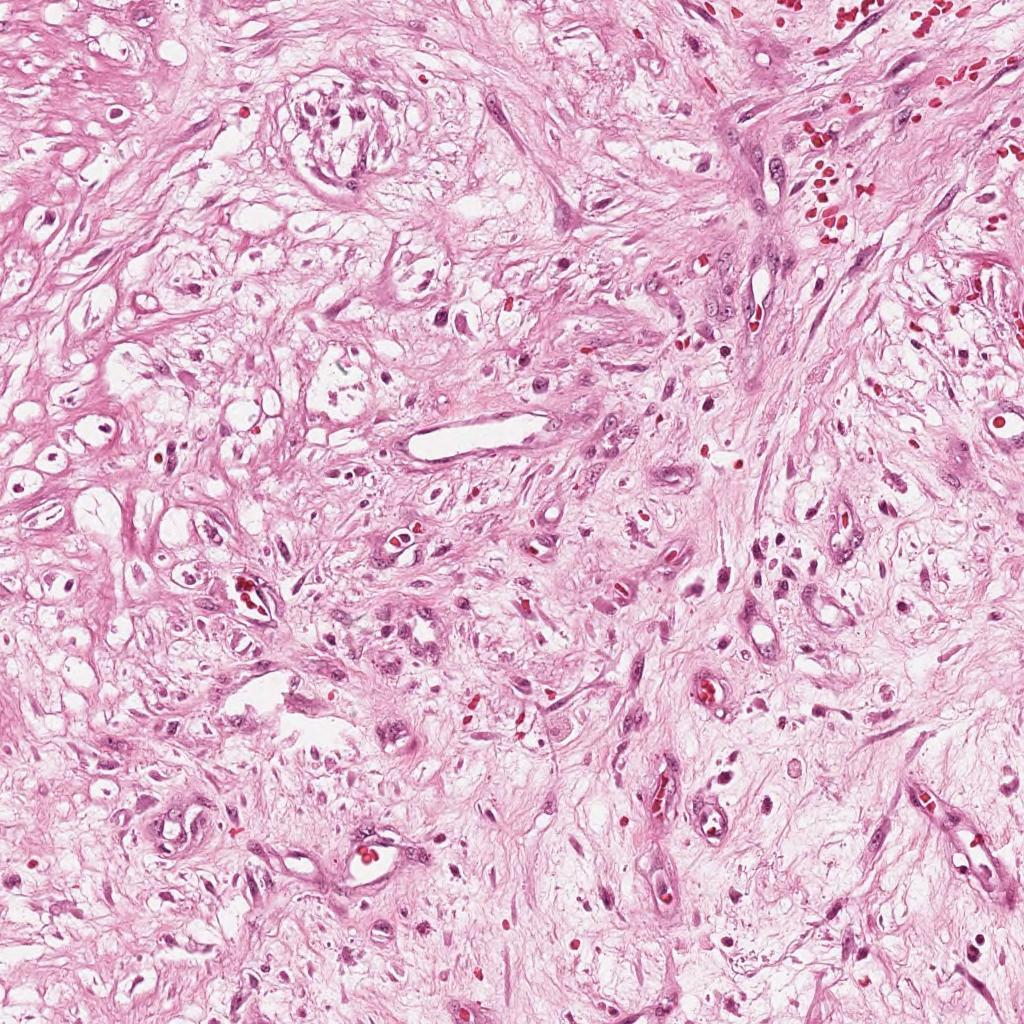
Label: Non-Viable-Tumor